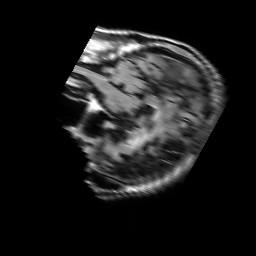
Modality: FLAIR
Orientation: sagittal
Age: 74
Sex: male
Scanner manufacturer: philips
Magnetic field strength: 1.5 T
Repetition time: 10 s
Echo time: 0.11 s